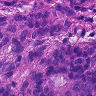
Metastatic tissue present: yes